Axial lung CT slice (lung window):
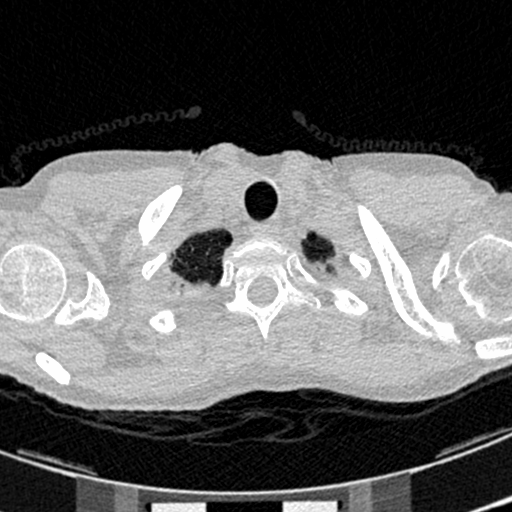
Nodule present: no